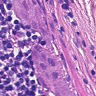
Metastatic tissue present: yes